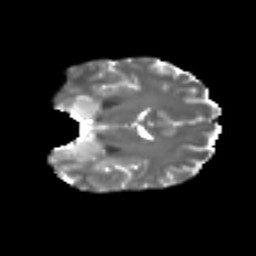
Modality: T2w
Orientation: coronal
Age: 36
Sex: female
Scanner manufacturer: ge
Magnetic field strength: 3 T
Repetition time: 7.8 s
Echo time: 0.0606 s